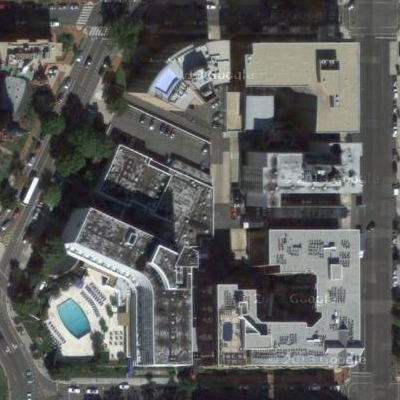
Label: cIndustry